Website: lowes
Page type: billing-address
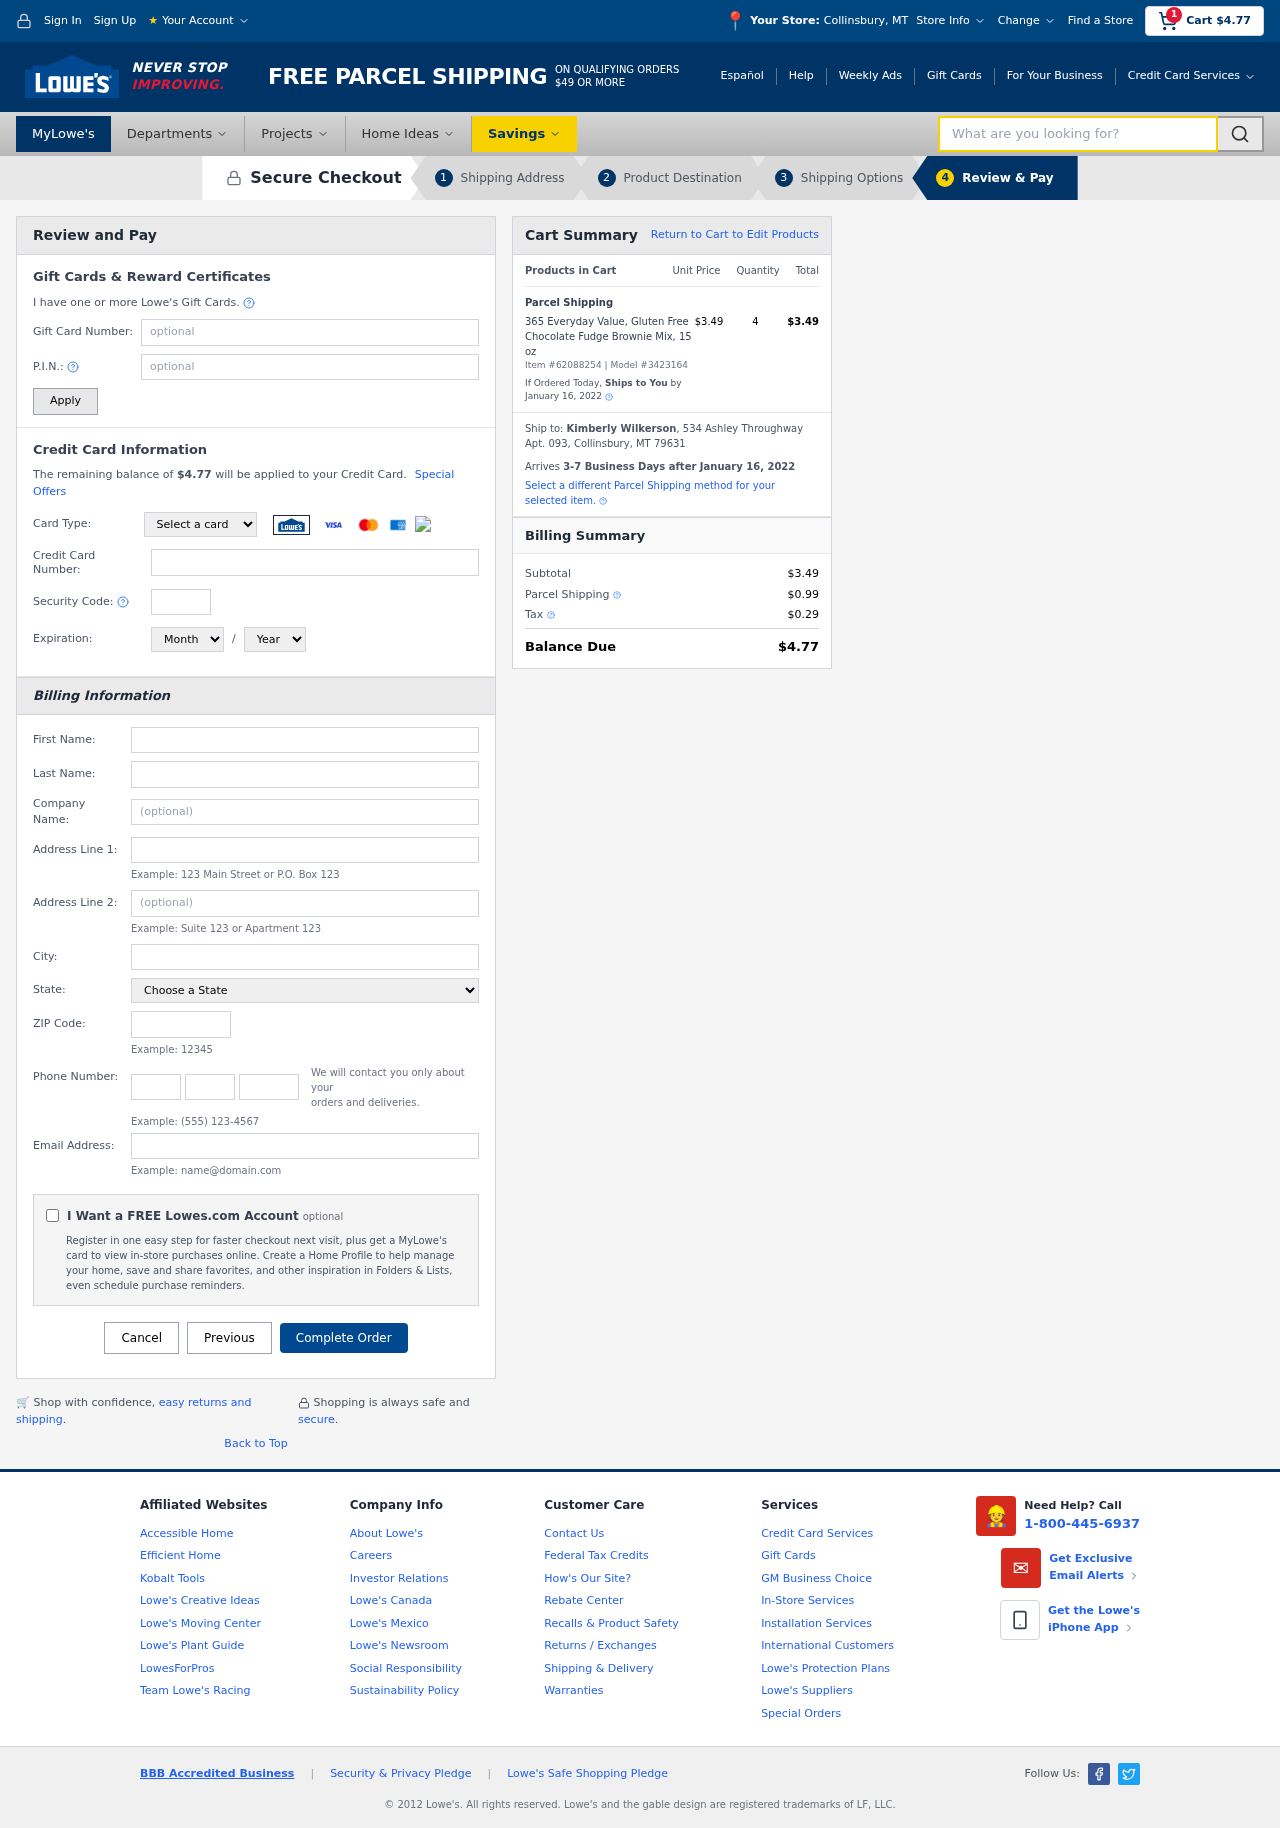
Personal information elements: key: PII_CARD_CVV
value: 299
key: PII_CARD_EXPIRY_MONTH
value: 10
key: PII_CARD_EXPIRY_YEAR
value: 30
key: PII_CARD_NUMBER
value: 4695 1342 5369 5968
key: PII_CARD_TYPE
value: Visa
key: PII_CITY
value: Collinsbury
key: PII_CITY_STATE
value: Collinsbury, MT
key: PII_EMAIL
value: kwilkerson@yahoo.com
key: PII_FIRSTNAME
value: Kimberly
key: PII_FULLNAME
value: Kimberly Wilkerson
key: PII_LASTNAME
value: Wilkerson
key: PII_PHONE_AREA
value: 339
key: PII_PHONE_PREFIX
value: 743
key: PII_PHONE_SUFFIX
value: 9813
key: PII_POSTCODE
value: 79631
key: PII_STATE
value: Montana
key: PII_STREET
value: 534 Ashley Throughway Apt. 093
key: PII_CITY_STATE_ZIP
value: Collinsbury, MT 79631
Product elements: key: PRODUCT1_NAME
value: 365 Everyday Value, Gluten Free Chocolate Fudge Brownie Mix, 15 oz
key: PRODUCT1_PRICE
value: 3.49
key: PRODUCT1_QUANTITY
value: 4
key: PRODUCT_ITEM_NUMBER
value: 62088254
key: PRODUCT_MODEL_NUMBER
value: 3423164
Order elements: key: ORDER_SUBTOTAL
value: $4.77
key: ORDER_TOTAL
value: $4.77
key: ORDER_SHIPPING_DATE
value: January 16, 2022
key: ORDER_SUBTOTAL
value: $3.49
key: ORDER_DELIVERY_DATE
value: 3-7 Business Days after January 16, 2022
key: ORDER_SHIPPING_DATE2
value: January 16, 2022
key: ORDER_SUBTOTAL2
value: $3.49
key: ORDER_SHIPPING_COST
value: $0.99
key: ORDER_TAX
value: $0.29
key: ORDER_TOTAL2
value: $4.77
Search elements: key: HEADER_SEARCH
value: What are you looking for?